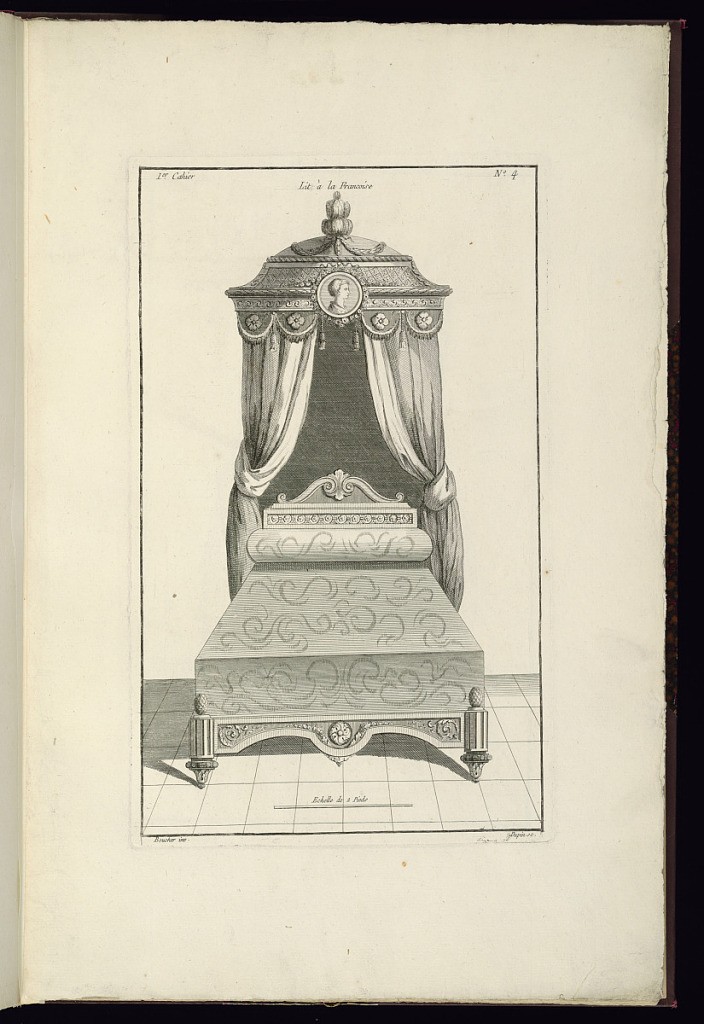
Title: Lit à la Francoise
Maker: Juste-François Boucher, French, 1736 – 1782
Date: ca. 1775
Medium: Engraving on off white laid paper
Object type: Print
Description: Design for a bed with a canopy over the head of the bed. The canopy is decorated with a curtain of rosettes and tassels, wave pattern, lozenges with rosettes, ribbon twirl, garland, and a central portrait medallion of a woman. The plate is signed.